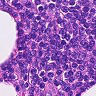
Metastatic tissue present: no